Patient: sex M, age 53
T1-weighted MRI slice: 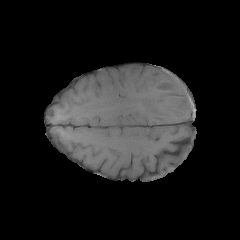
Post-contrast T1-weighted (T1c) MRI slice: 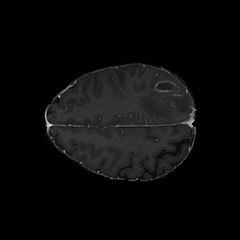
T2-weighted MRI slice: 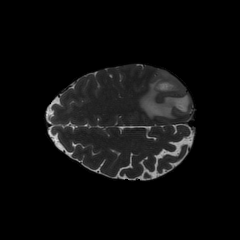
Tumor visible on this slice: yes
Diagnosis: Glioblastoma, IDH-wildtype
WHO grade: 4